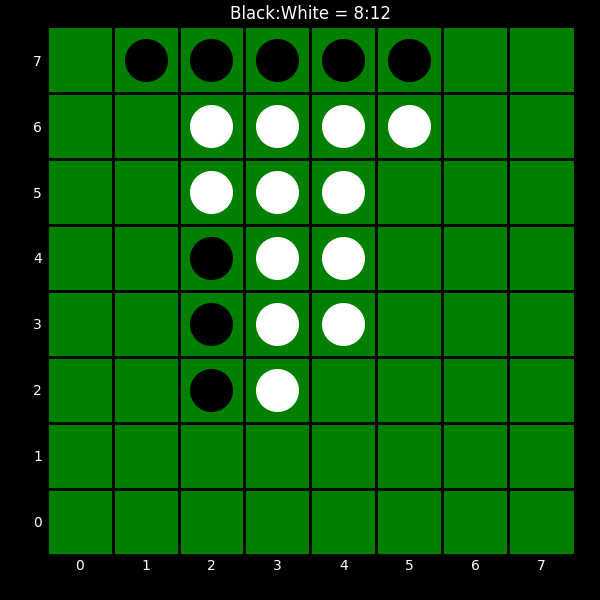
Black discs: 8
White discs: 12